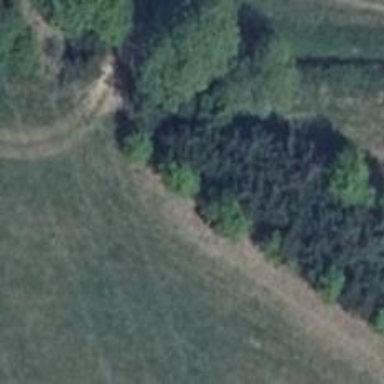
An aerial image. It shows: Hunting stand.